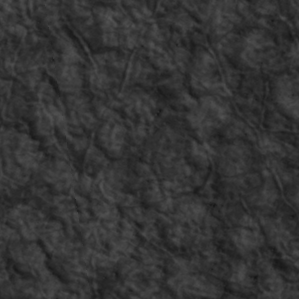
Label: non_frost